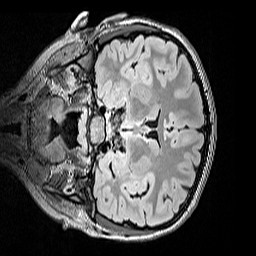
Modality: FLAIR
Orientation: coronal
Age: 14
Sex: female
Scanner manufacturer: siemens
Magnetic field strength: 3 T
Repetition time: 5 s
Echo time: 0.388 s